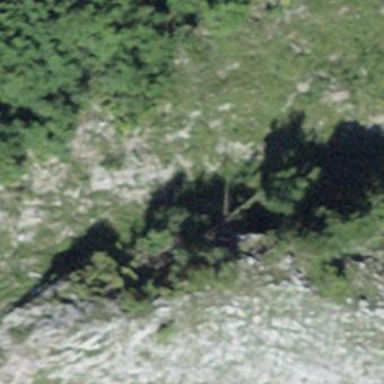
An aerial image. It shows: Forest area.